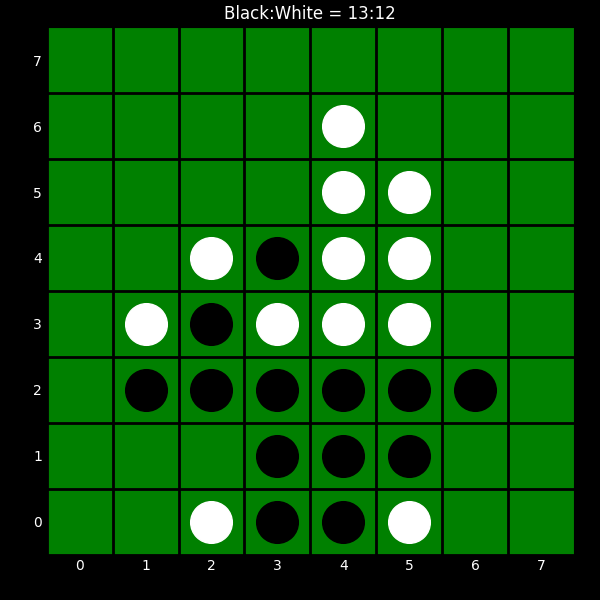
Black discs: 13
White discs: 12